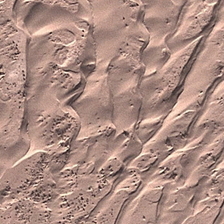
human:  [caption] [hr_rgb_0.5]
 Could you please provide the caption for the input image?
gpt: some ripples are in a piece of khaki desert .

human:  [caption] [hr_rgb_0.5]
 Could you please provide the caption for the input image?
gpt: some ripples are in a piece of khaki desert .

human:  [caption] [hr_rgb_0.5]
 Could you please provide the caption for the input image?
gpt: some ripples are in a piece of khaki desert .

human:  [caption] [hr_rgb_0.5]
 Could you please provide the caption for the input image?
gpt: some ripples are in a piece of khaki desert .

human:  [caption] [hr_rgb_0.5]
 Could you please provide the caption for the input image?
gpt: some ripples are in a piece of khaki desert .